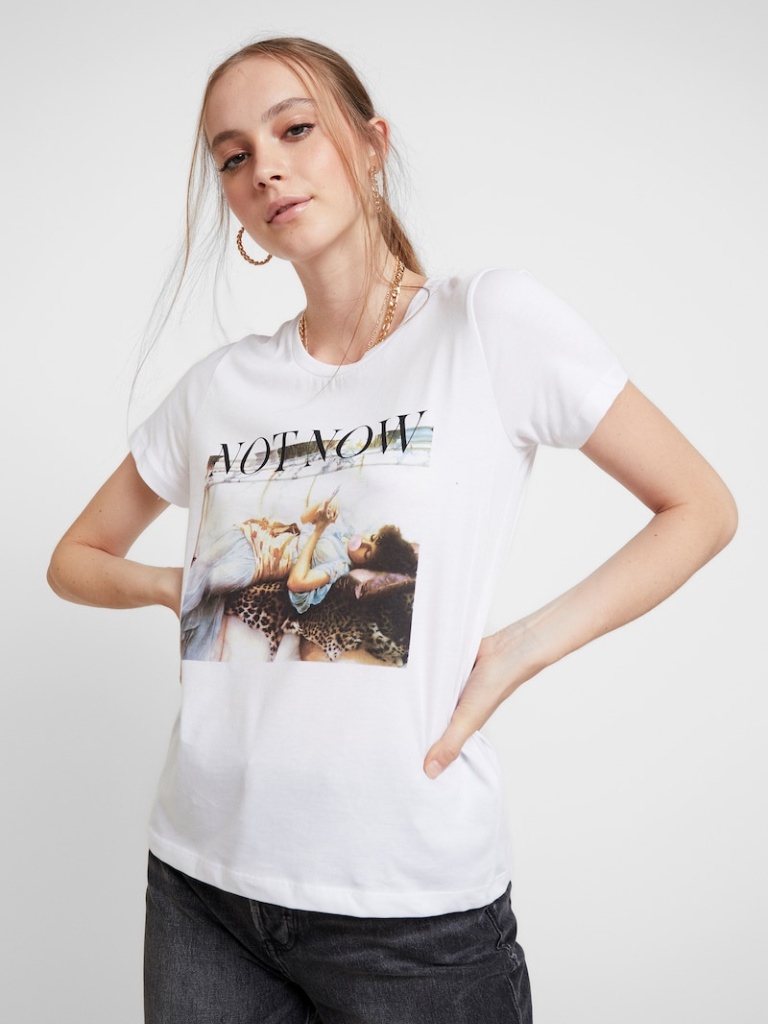
cotton tight short sleeve hip length Untucked crew t-shirt